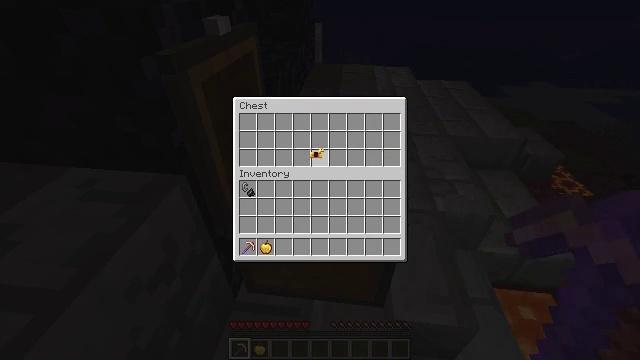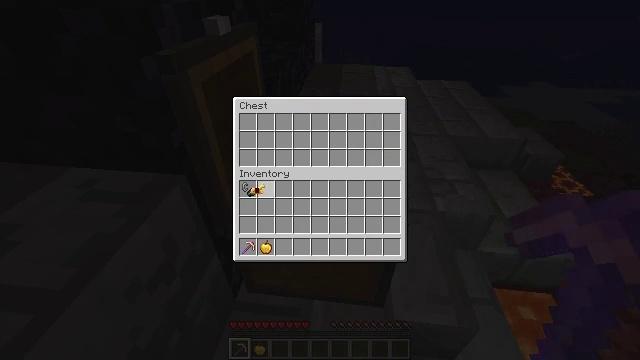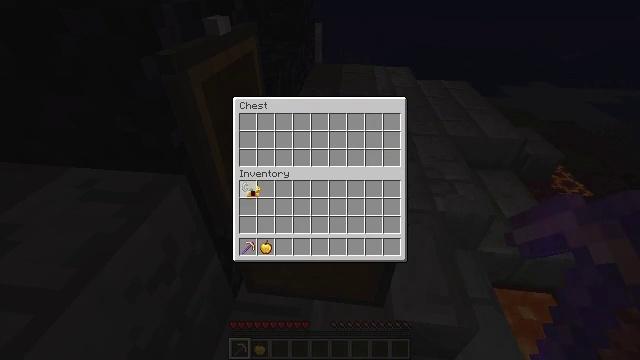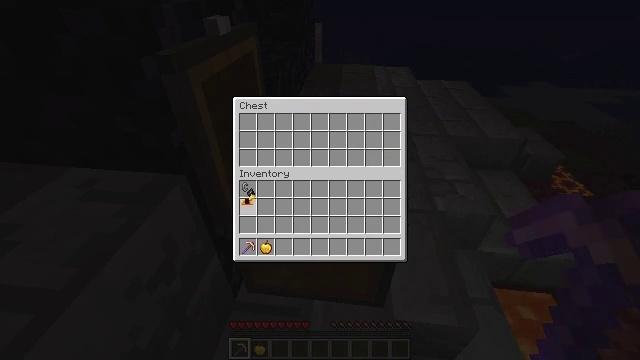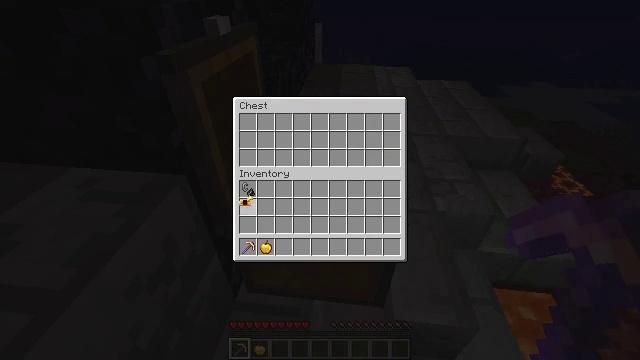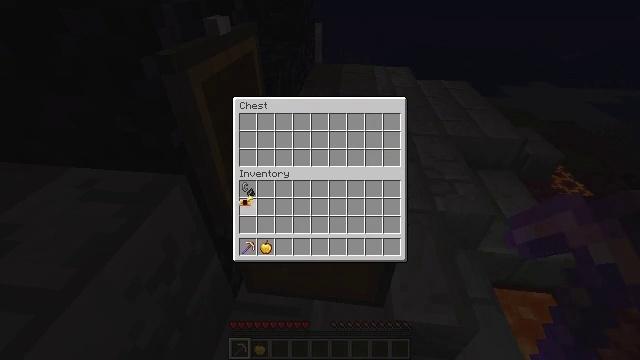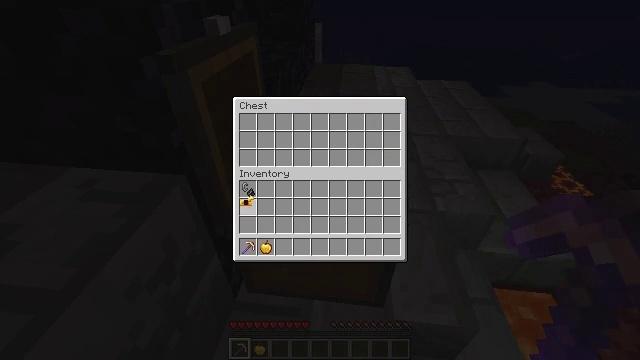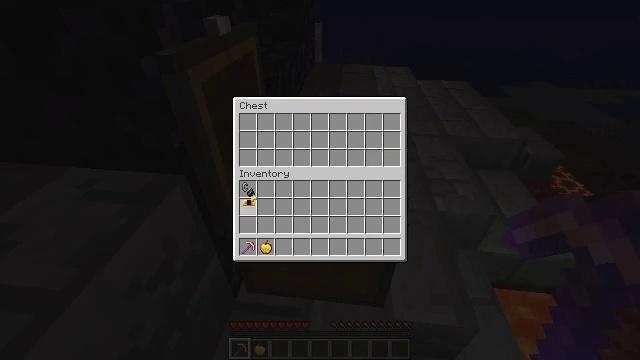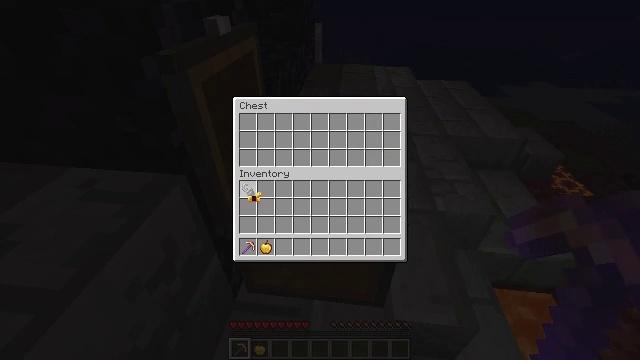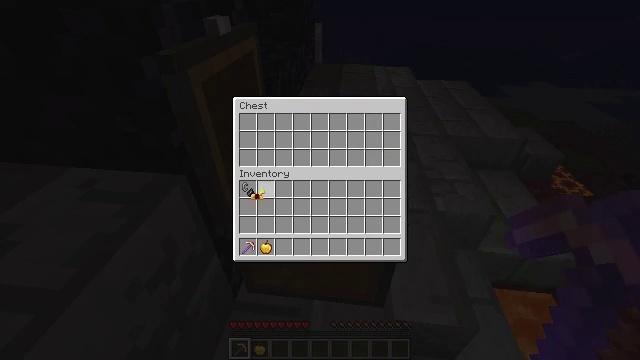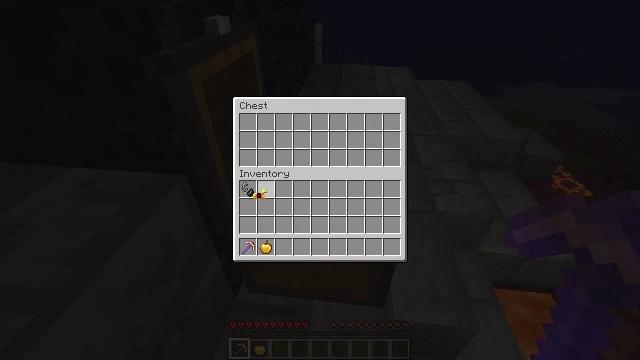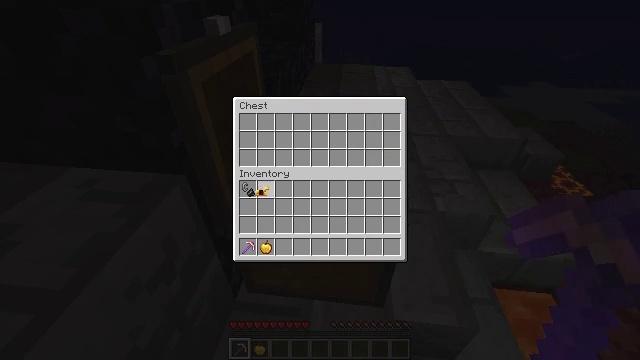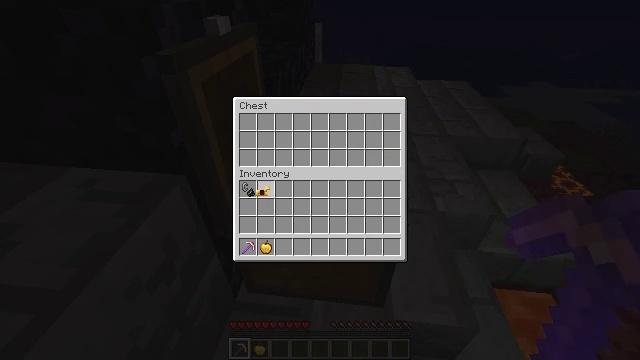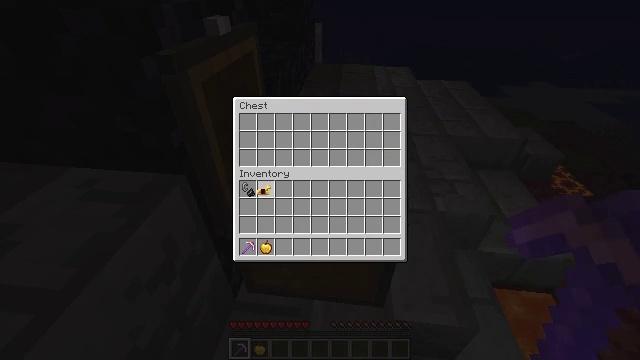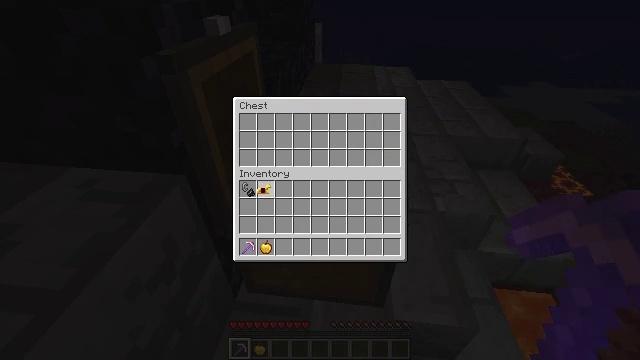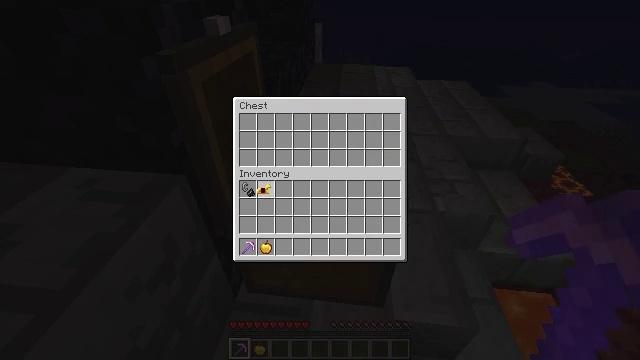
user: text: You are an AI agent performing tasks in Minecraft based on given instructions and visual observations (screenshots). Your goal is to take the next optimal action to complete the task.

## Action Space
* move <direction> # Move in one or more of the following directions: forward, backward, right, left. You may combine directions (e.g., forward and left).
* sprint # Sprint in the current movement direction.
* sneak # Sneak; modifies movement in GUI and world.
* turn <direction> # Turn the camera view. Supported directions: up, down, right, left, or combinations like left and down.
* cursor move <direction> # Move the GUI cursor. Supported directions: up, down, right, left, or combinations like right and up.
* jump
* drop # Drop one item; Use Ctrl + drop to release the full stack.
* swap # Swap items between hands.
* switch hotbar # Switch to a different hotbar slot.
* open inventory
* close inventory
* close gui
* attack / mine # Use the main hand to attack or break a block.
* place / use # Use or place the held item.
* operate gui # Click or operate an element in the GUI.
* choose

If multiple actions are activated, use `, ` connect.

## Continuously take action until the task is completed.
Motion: motion action
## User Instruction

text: Gather the chest from its place.
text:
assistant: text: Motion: cursor move left and down
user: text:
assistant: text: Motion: no_op
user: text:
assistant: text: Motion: cursor move down
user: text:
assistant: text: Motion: no_op
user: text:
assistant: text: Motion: no_op
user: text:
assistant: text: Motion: no_op
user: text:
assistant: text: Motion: no_op
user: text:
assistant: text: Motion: no_op
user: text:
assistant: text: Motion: no_op
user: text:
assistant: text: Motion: no_op
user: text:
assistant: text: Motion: no_op
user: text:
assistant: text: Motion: no_op
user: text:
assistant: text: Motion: no_op
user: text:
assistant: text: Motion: operate gui
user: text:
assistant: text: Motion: operate gui
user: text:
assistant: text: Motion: operate gui
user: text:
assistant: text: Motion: no_op
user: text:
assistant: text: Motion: no_op
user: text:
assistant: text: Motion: no_op
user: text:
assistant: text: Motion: no_op
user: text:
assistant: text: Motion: no_op
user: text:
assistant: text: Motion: no_op
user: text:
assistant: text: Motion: no_op
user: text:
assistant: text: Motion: no_op
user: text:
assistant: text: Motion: no_op
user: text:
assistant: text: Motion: no_op
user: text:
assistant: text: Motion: operate gui
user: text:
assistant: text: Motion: operate gui
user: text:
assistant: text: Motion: operate gui
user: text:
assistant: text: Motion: cursor move right and down